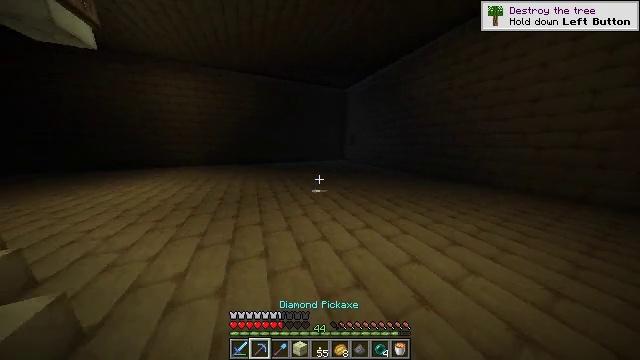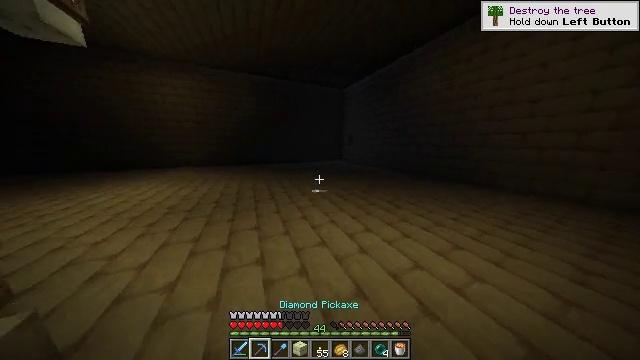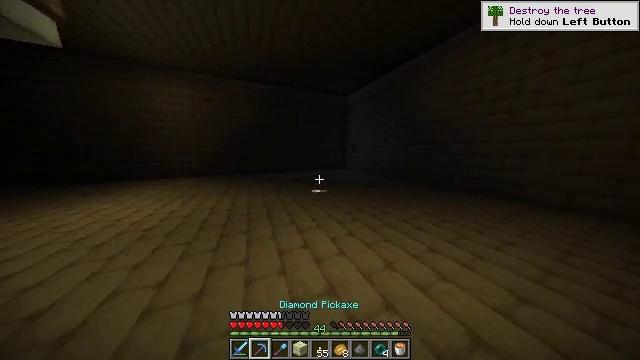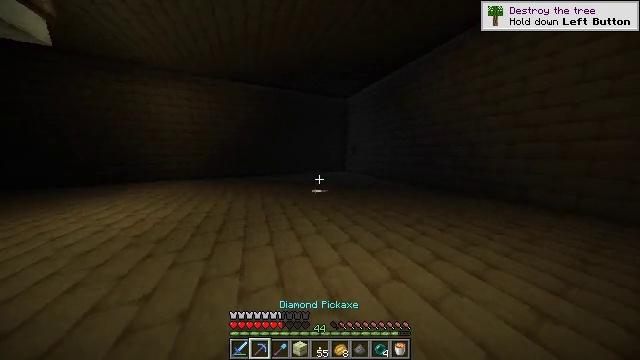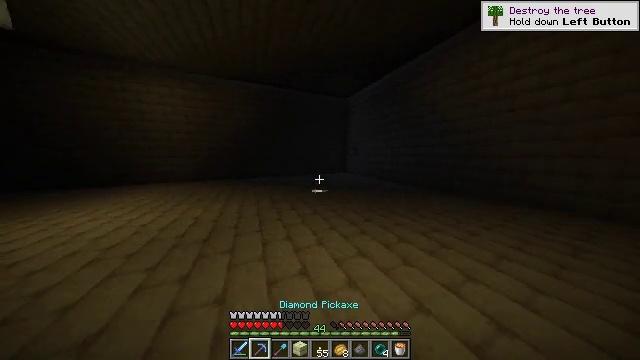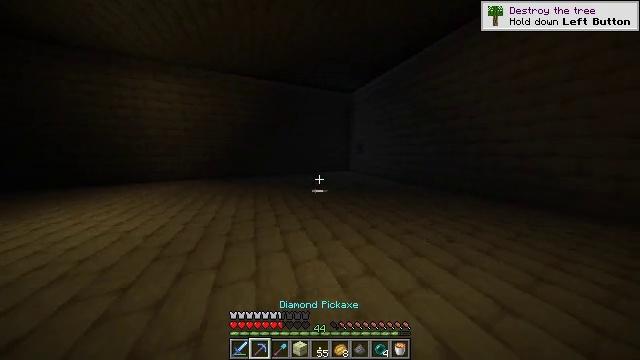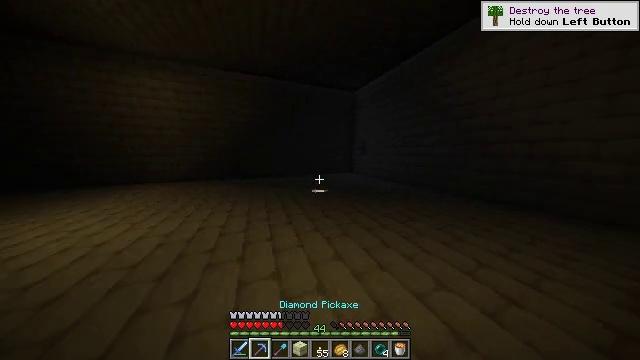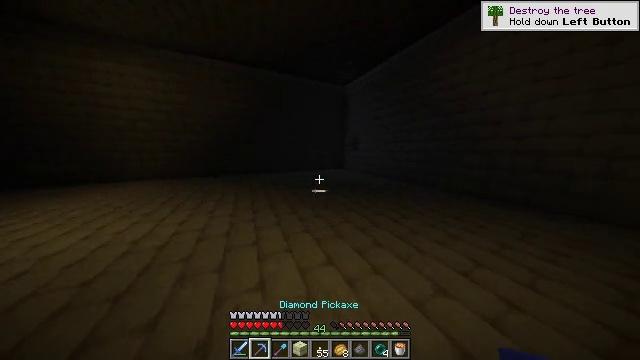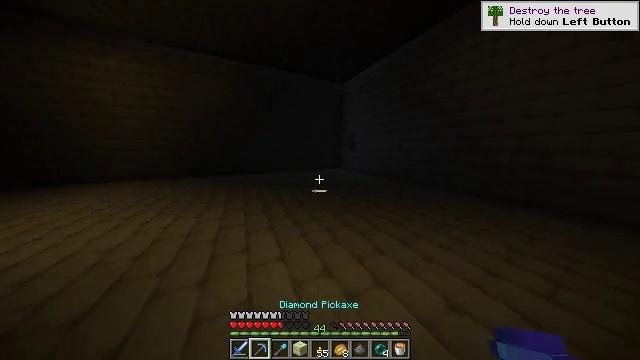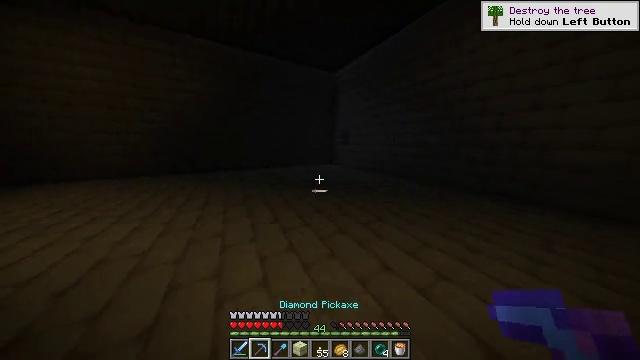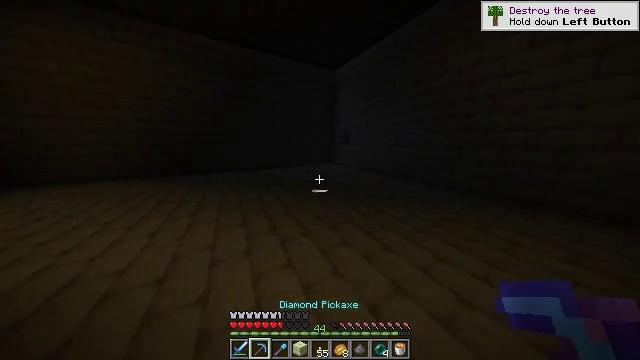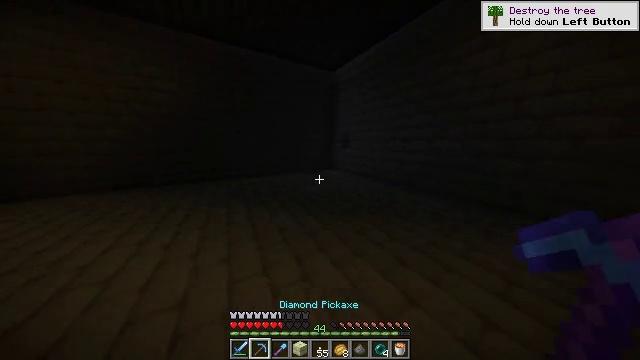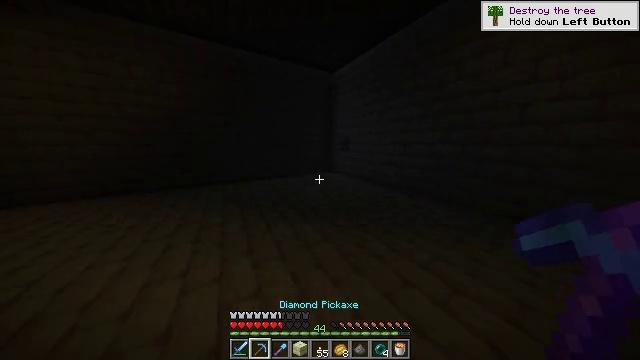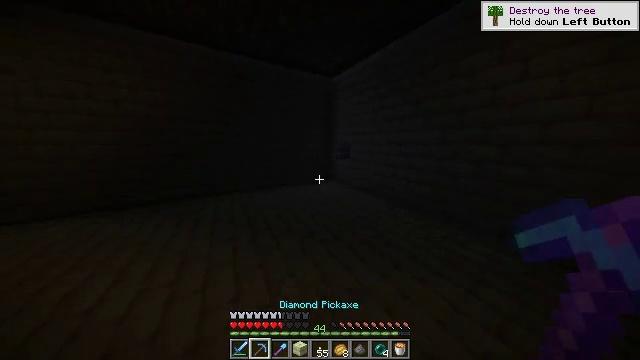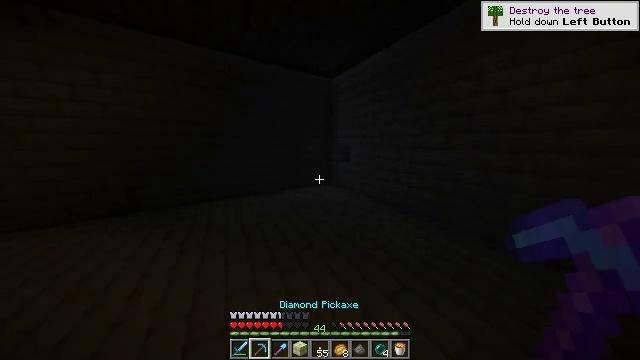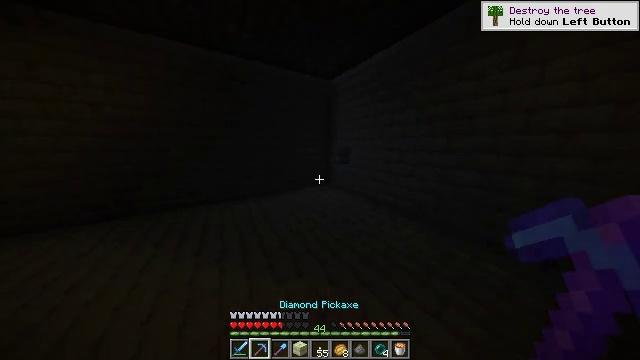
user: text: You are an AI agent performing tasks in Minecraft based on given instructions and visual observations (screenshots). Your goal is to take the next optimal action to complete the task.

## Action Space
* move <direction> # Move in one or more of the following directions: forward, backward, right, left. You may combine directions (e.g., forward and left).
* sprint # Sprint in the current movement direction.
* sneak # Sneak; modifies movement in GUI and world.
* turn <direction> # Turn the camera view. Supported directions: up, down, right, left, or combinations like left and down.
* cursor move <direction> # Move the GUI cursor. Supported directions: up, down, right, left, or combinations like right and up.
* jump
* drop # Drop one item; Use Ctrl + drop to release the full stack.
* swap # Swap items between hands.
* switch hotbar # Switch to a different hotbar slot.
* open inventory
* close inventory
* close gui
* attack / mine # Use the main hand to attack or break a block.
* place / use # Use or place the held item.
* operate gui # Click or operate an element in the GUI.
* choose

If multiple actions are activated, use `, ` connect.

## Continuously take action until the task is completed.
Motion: motion action
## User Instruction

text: Retrieve end stone bricks from the end.
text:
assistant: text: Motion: move forward
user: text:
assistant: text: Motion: move forward, turn up
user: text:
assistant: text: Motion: move forward
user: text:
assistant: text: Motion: move forward
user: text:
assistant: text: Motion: move forward
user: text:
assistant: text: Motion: move forward, turn left
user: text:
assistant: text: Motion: move forward, turn right and down
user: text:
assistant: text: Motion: move forward, turn right
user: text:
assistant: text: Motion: move forward, turn right and down
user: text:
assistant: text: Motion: move forward
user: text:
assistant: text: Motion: move forward, jump
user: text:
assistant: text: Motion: move forward, jump
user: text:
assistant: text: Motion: move forward, jump
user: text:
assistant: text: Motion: move forward, jump
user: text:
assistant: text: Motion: move forward, jump
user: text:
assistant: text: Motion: move forward, jump
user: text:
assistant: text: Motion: move forward, jump
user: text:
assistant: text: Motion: move forward, turn right
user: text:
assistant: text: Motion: move forward, turn right
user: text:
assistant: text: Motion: move forward
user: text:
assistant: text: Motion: move forward
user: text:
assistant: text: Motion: move forward
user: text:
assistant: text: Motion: move forward
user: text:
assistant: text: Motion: move forward, turn right
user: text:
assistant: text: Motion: move forward, turn right
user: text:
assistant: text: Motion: move forward, turn right
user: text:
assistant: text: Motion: move forward, turn right
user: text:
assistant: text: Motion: move forward and move left, turn right
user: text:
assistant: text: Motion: move forward and move left, turn right
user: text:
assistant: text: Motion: move forward and move left, turn right